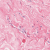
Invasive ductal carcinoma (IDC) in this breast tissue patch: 0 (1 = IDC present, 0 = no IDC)